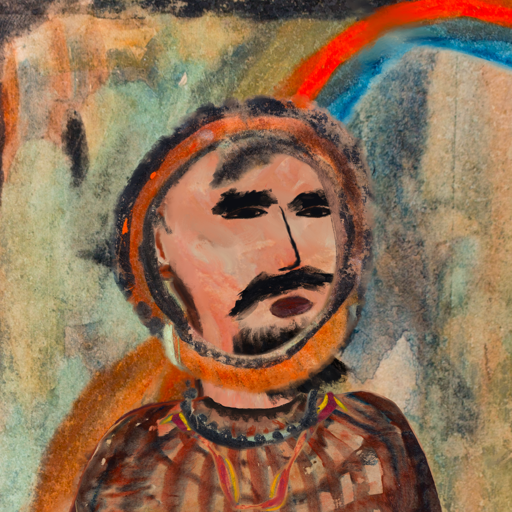
Background: Childish, Head And Neck Side: Roy_Bahadur, Face Side: Mosgoul, Bust: Orphan, Hair Side: Childish, Head Accessory: Blank, Second Necklace: Gypsy_Mother_1, Necklace: Childish, Baby: Blank